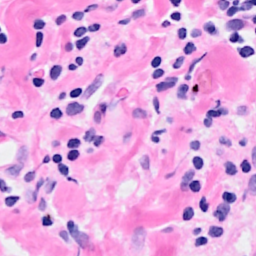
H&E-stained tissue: Breast